Question: Recently i noticed that chrome does not show the properties of any object, it was showing them 10 days back. Then I checked same thing in IE, Firefox, they all do not show any property.
For example :
'''
var a={};
a // gives Object {}
'''
Some days back it showed all the properties in chrome at least.
What could be the possible reason behind this change.?

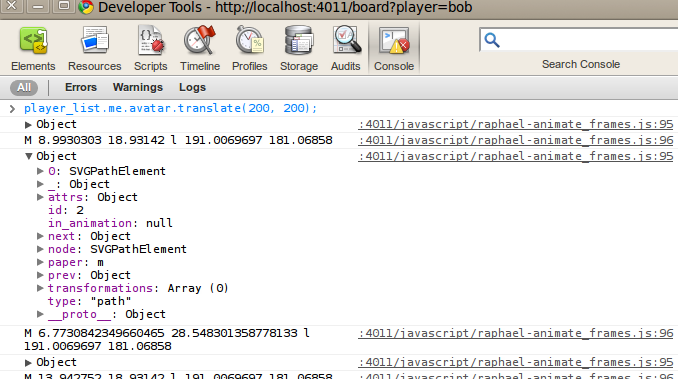
Answer: Apparantly, Chrome used to emulate the <URL>.
So to get a listing of all the properties of the specified object,
Instead of 'a' which maps to 'inspect(a)', Use 'dir(a);'